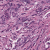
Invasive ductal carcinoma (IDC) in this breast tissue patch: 1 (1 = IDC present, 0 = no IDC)